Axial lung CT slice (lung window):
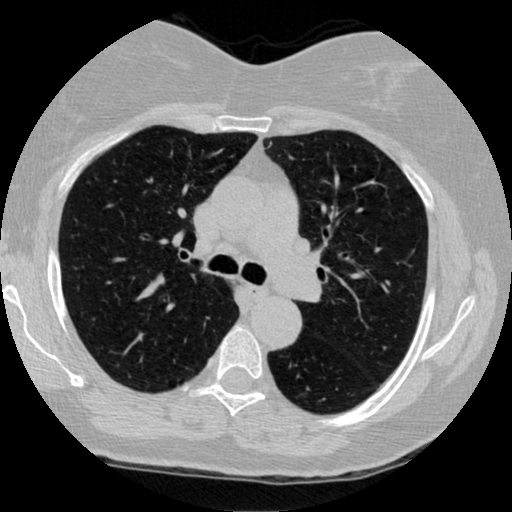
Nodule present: no